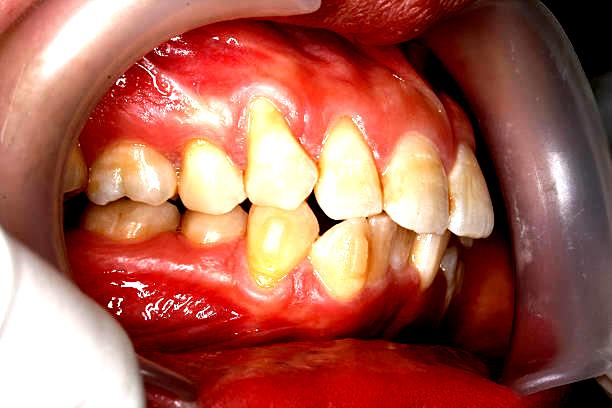
Condition: Gingivitis